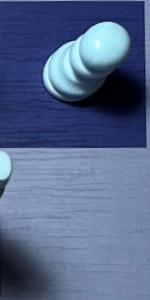
Label: Empty